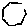
Label: hexagon